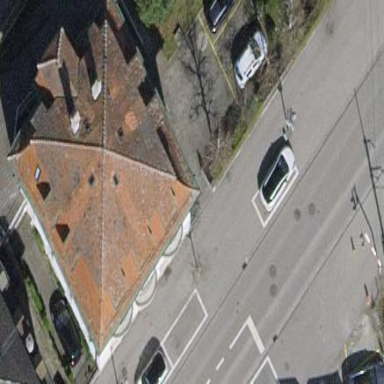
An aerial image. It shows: Apartment building with hipped roof.